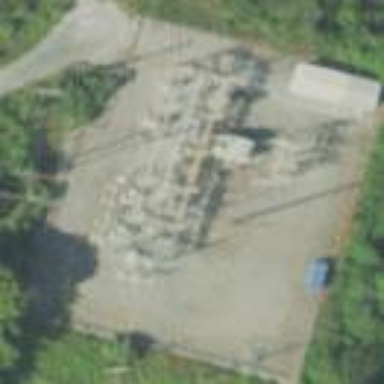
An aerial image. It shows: Distribution power substation secured by fence.